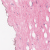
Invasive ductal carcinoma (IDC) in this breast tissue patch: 0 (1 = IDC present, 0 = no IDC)